Question: On a stem plot, how can I add points that have the same values of 'x' but different values of 'y'?
For example, given the following code:
'''
x = [1 2 3 6 6 4 5];
y = [3 6 1 8 9 4 2];
stem(x,y);
'''
If you plot 'x', and 'y', this will be the output:

I want to add up '(6,8)' and '(6,9)' so it becomes '(6,17)', just like what the image is showing.
How can I achieve this?
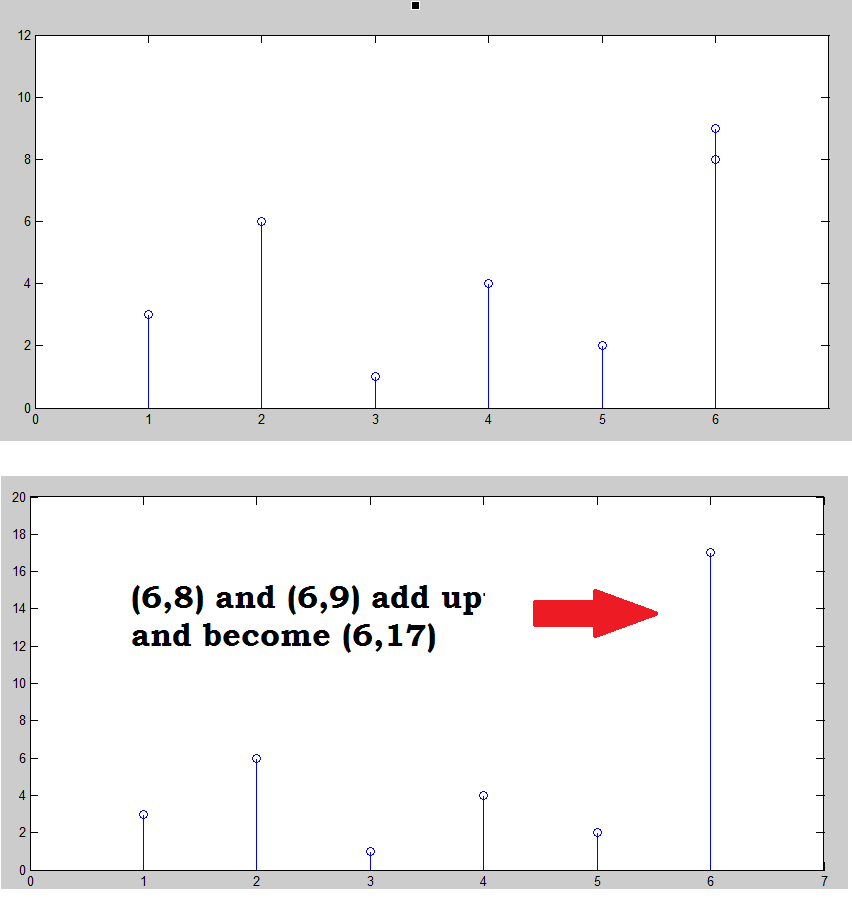
Answer: Use <URL> with 'x' and 'y' so you can bin or group like entries together that share the same 'x'. Once these values are binned, you can sum all of the values that share the same bin together. As such, we see that for 'x = 6', we have 'y = 8' and 'y = 9'. 'accumarray' allows you to group multiple 'y' values together that share the same 'x'. Once these values are grouped, you then apply a function to all of the values in the same group to produce a final output for each group. In our case, we want to sum them, so we need to use the 'sum' function:
'''
x = [1 2 3 6 6 4 5];
y = [3 6 1 8 9 4 2];
Z = accumarray(x(:), y(:), [], @sum);
stem(unique(x), Z);
xlim([0 7]);
'''
We use <URL>' ensures that both inputs are column vectors.
We get:

The above code assumes that 'x' is and starting at 1. If it isn't, then use the third output of 'unique' to assign each number a unique ID, then run this through 'accumarray'. When you're done, use the output of 'accumarray' like normal:
'''
[xu,~,id] = unique(x);
Z = accumarray(id, y(:), [], @sum);
stem(xu, Z);
'''